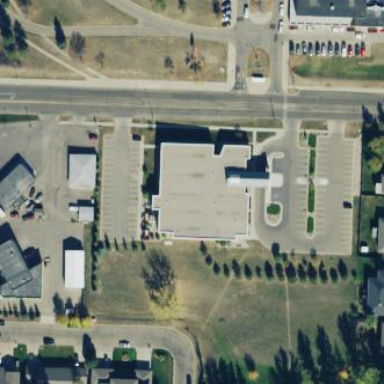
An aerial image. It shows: Clinic building offering healthcare services.